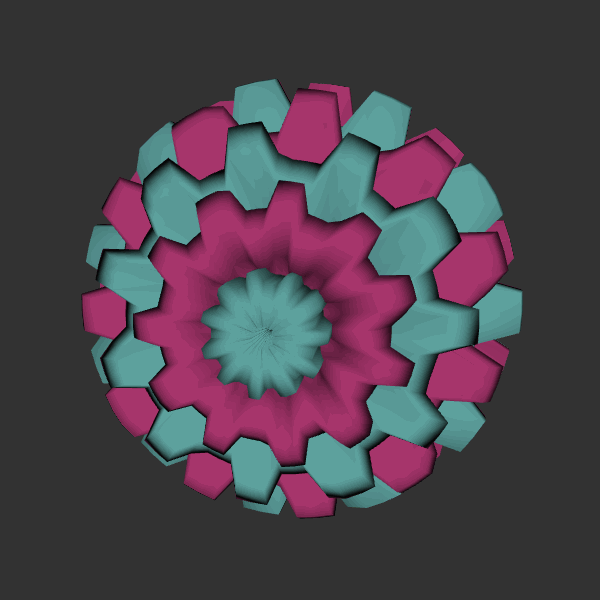
Background: dark